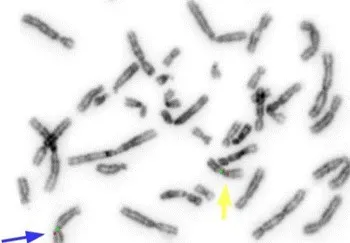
Dual-colour-FISH with centromeric probe (green) for chromosomes 9 and BAC probe RP11-182N22 (red) mapping in 9p13.3 region showed that the BAC probe signal was present in the q arm of the der9 (yellow arrow), instead of the p arm of chromosome 9 (blue arrow).
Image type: pathology (fish)